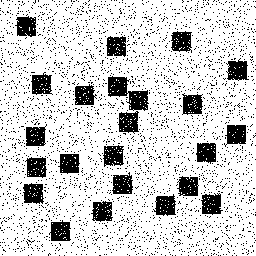
Squares: 23
Triangles: 0
Stars: 0
Total shapes: 23